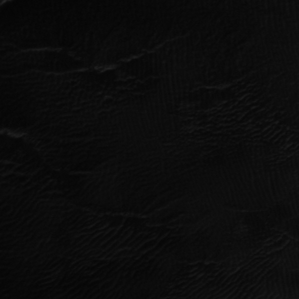
Label: frost